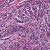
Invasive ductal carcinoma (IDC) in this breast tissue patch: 1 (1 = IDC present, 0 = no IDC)